Question: Got this weird error while trying to use laravel for the first time, look it up but couldn't find anything, could someone please help?

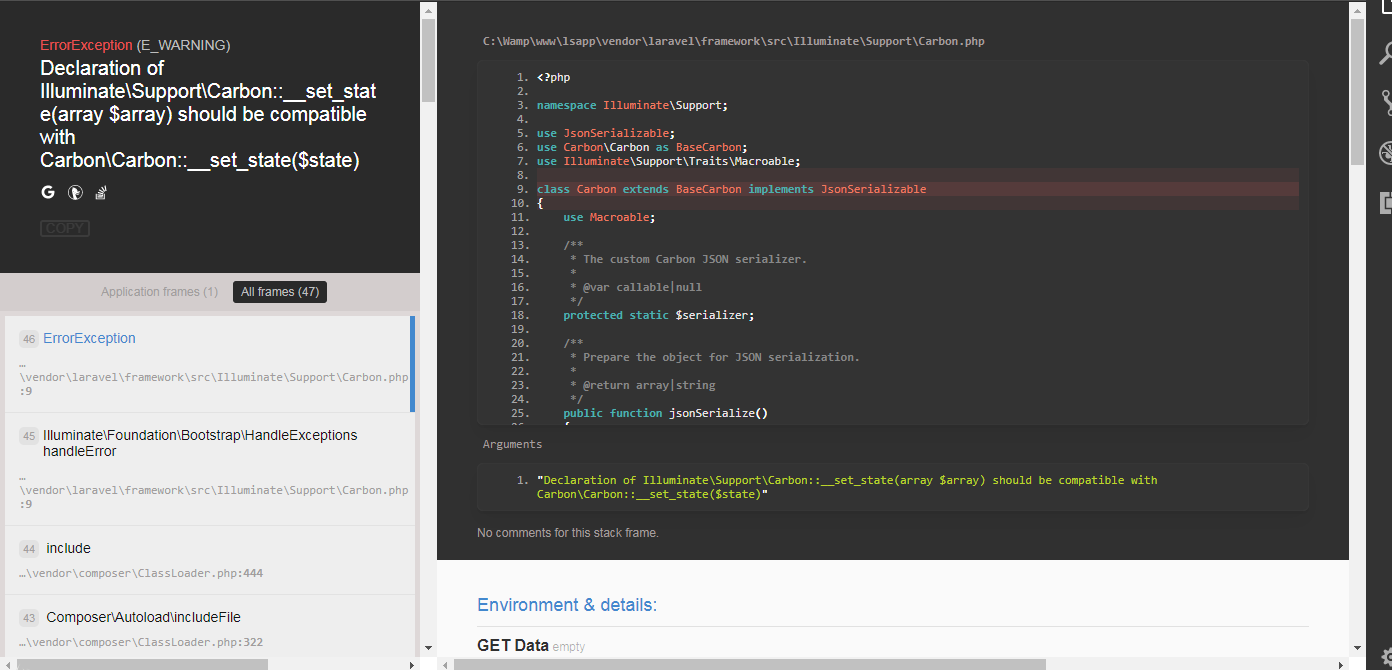
Answer: Laravel has a class that extends the official Carbon class. Carbon had changed their '__set_state' method signature, which broke Laravel's Carbon implementation. After Laravel fixed it and made a release, Carbon reverted their change to '__set_state', which re-broke Laravel's implementation.
Basically, this is a temporary problem, and running 'composer update' later should fix your issue.
Related GitHub issues:
- <URL>